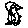
Label: bird